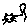
Label: cat